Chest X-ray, AP view. Patient: 55 years old, sex M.
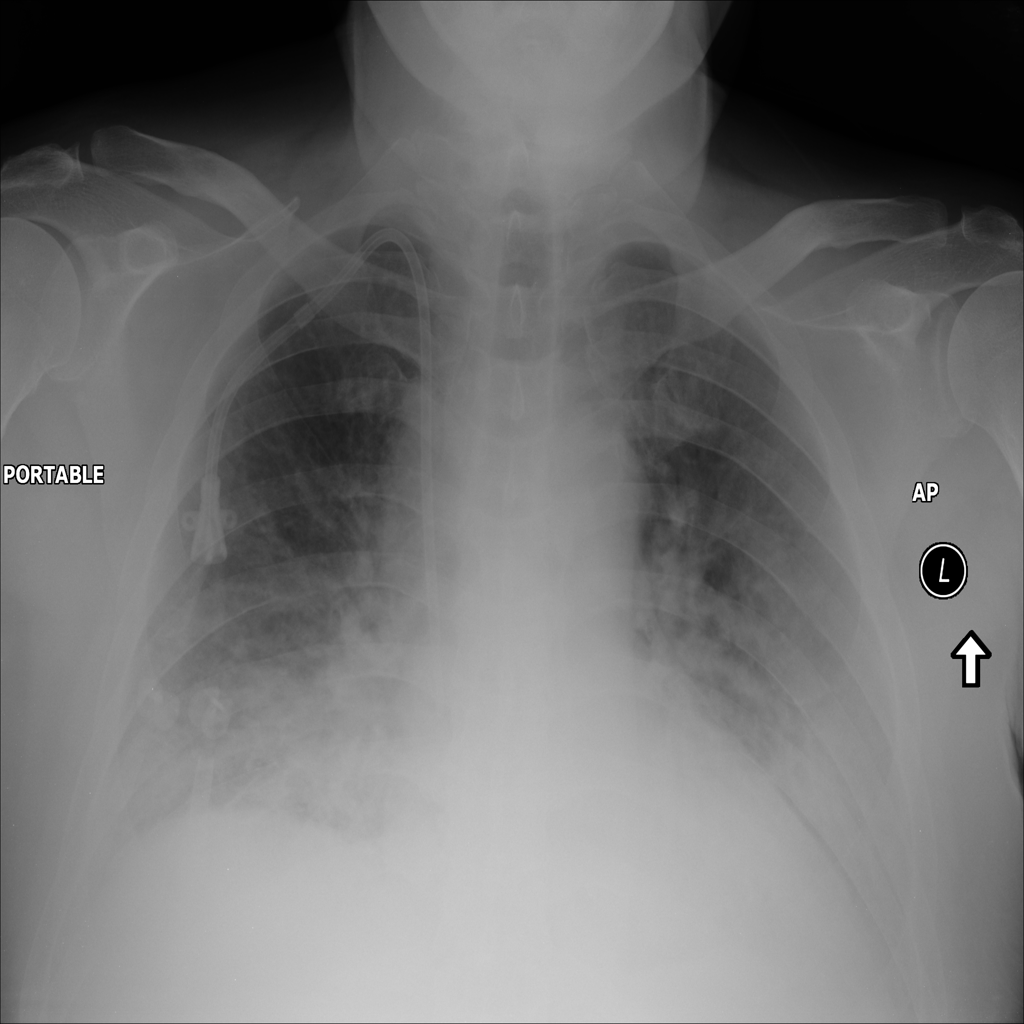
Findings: Pneumonia